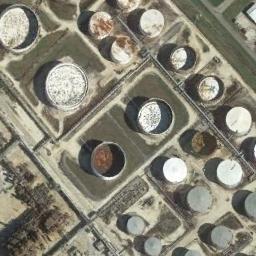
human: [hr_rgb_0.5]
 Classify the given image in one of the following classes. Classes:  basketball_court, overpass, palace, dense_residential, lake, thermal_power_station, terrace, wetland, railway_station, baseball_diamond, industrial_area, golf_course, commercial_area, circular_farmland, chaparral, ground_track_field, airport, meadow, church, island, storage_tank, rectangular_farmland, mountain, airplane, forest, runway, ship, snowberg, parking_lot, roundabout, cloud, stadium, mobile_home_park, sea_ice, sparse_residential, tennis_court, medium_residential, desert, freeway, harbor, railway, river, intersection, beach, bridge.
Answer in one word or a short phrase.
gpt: storage_tank